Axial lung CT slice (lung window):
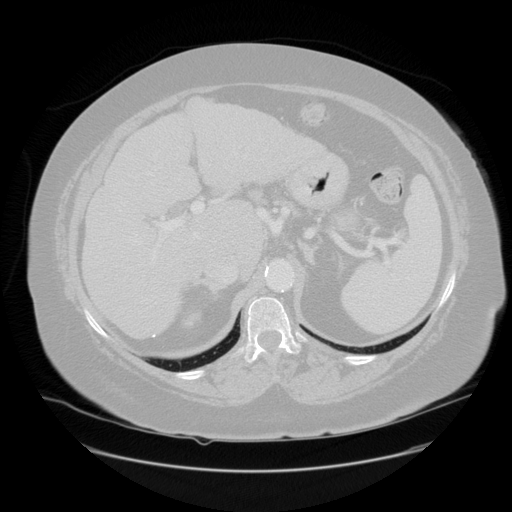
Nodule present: no